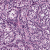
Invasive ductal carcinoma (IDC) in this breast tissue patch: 1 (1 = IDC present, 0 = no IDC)